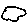
Label: cloud